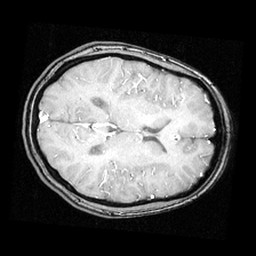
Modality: inplaneT1
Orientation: axial
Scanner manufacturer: ge
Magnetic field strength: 3 T
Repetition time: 0.2 s
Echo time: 0.0036 s